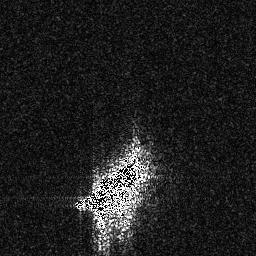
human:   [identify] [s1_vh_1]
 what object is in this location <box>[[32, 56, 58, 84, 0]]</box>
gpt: <ref>1 large ship at the bottom</ref>